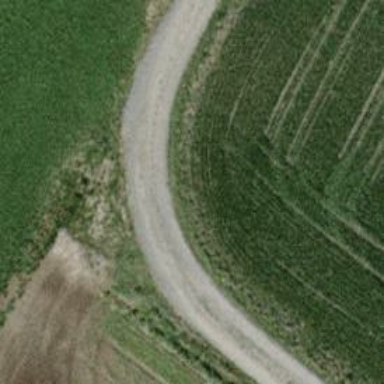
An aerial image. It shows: Compacted track road with grade3 tracktype.